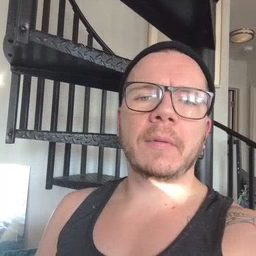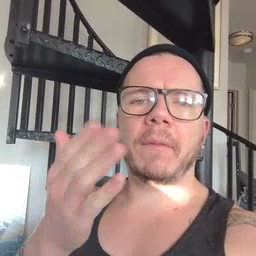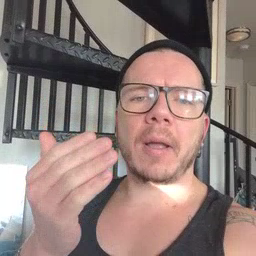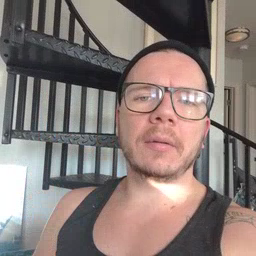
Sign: flag